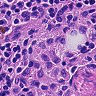
Metastatic tissue present: no